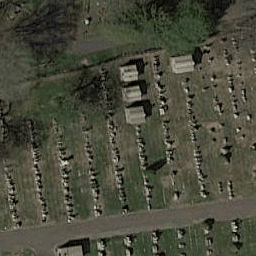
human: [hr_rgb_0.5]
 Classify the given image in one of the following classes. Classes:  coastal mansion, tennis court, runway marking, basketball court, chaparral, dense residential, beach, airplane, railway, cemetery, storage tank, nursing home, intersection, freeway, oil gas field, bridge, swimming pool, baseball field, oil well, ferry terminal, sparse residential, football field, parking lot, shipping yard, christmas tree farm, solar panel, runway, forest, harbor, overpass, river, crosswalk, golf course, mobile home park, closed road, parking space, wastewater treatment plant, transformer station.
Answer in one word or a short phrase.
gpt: cemetery